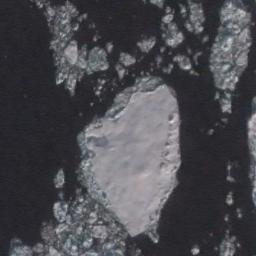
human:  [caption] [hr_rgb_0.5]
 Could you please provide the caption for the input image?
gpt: There is a big ice and many small ice on the dark blue sea .

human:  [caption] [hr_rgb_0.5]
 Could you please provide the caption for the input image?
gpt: A large piece of sea ice floats in the deep blue sea and there are a lot of small pieces of sea ice nearby .

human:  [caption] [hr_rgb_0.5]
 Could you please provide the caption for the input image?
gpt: There are sea ice of different shapes and sizes .

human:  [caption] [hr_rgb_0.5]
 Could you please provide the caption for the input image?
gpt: An oversized piece of ice and small pieces of ice surrounding it float on the blue sea .

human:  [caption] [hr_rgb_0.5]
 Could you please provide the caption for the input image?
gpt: There are some small pieces of sea ice and a larger one .